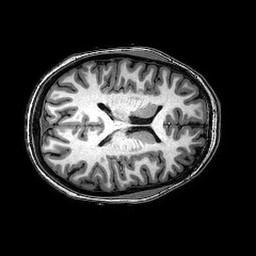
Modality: T1w
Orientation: axial
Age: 20
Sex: female
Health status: healthy
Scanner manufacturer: philips
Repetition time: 0.008226 s
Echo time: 0.00377 s